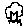
Label: tree